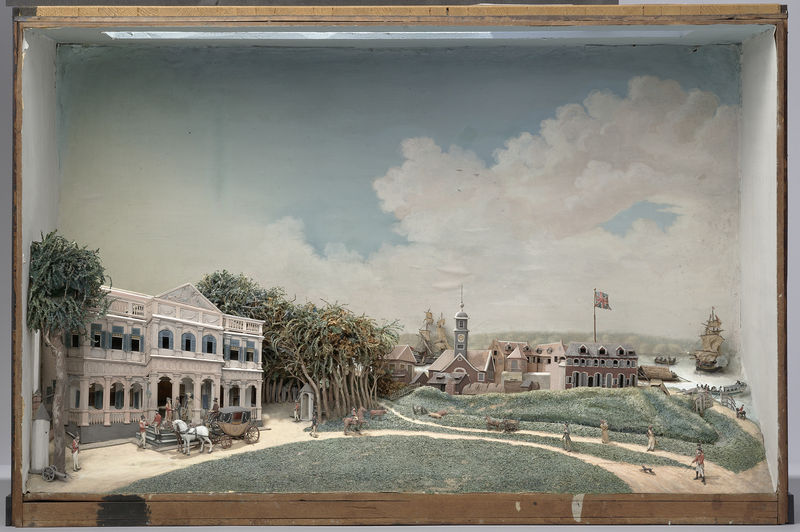
Titel: Diorama van het Gouvernementsplein in Paramaribo
Künstler: Gerrit Schouten
Standort: Amsterdam
Institution: Rijksmuseum
Schlagwörter: himmel, meer, wolken, bäume, landschaft, stadt, gebäude, haus, leute, häuser, kirche, schiff, ort, fahne, segelschiff, dorf, kutsche, soldaten, ortschaft, panorama, palmen, schaukasten, guckkasten